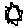
Label: sun